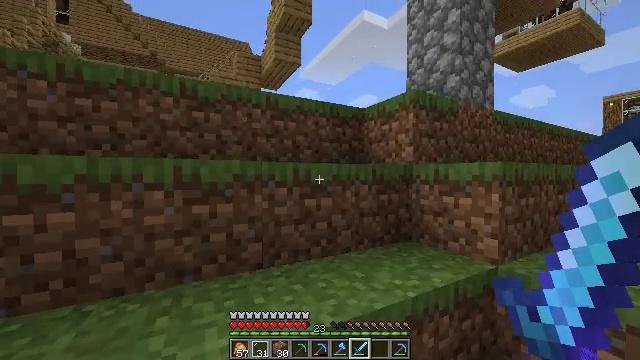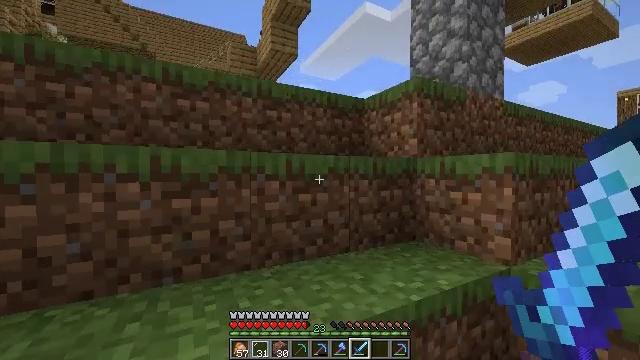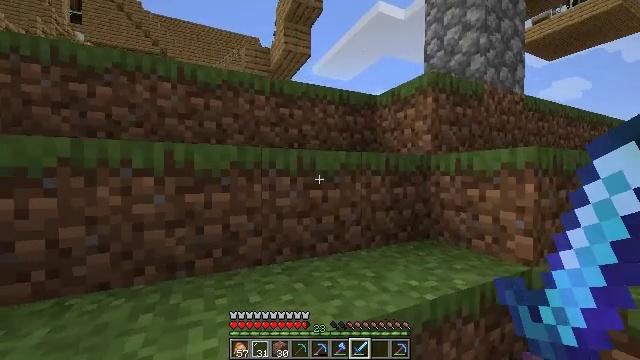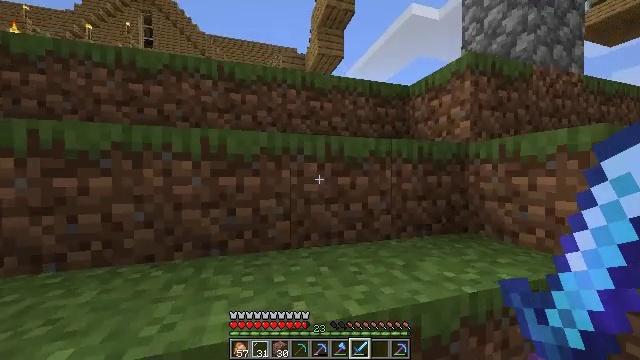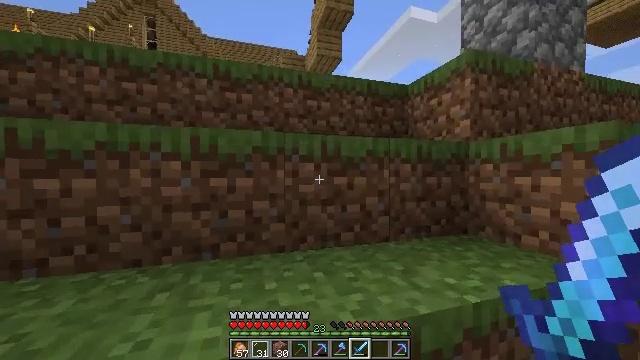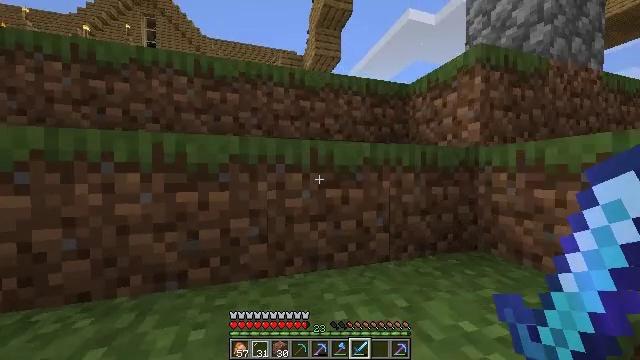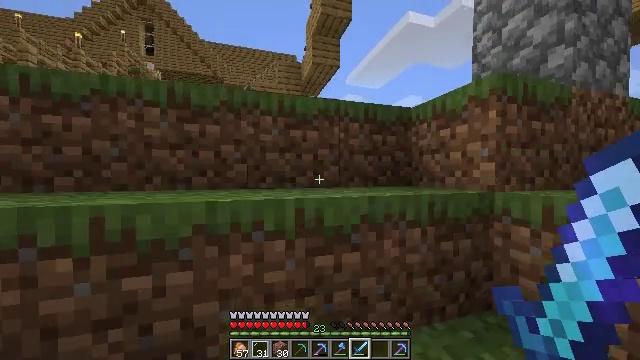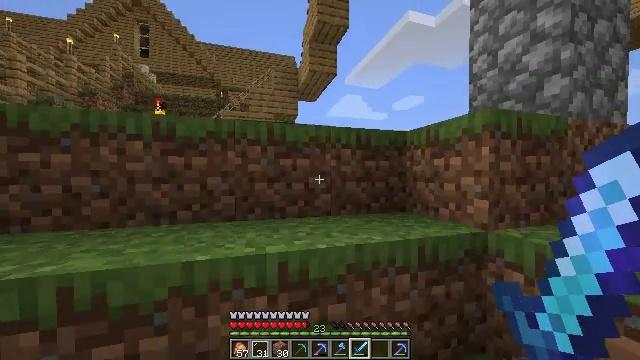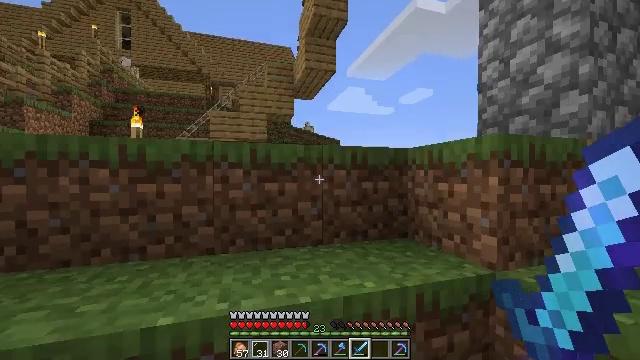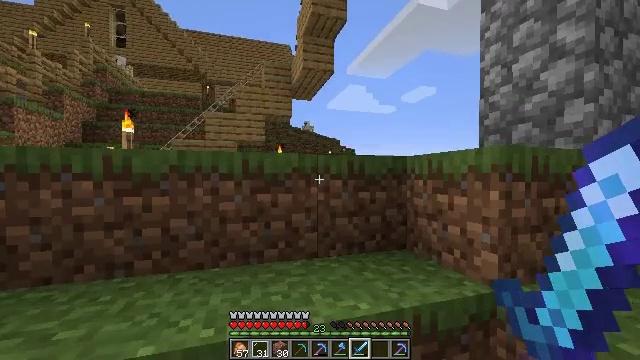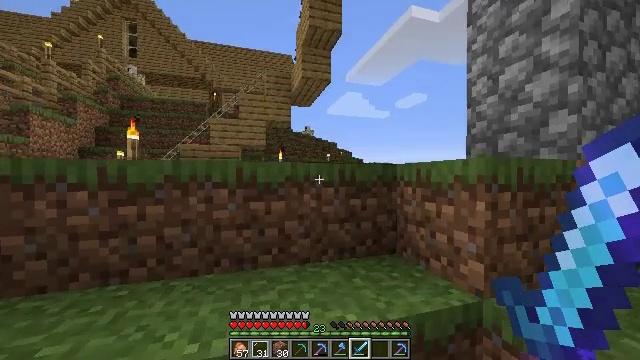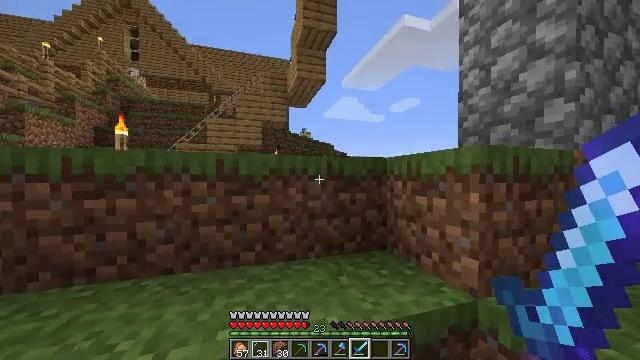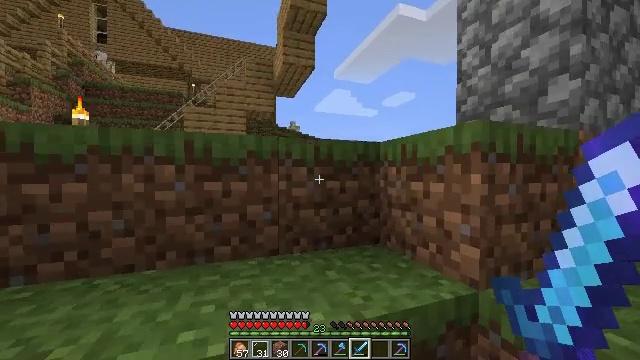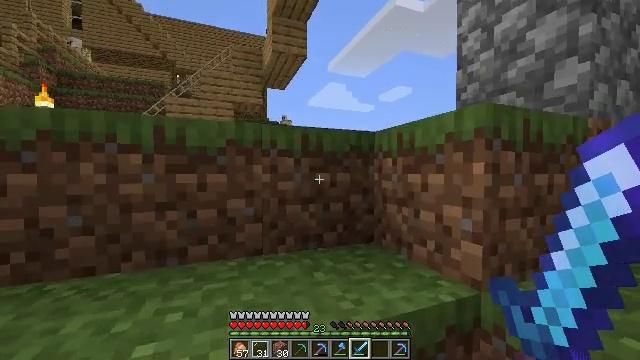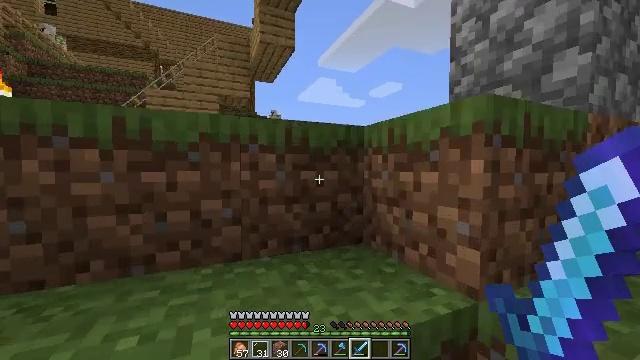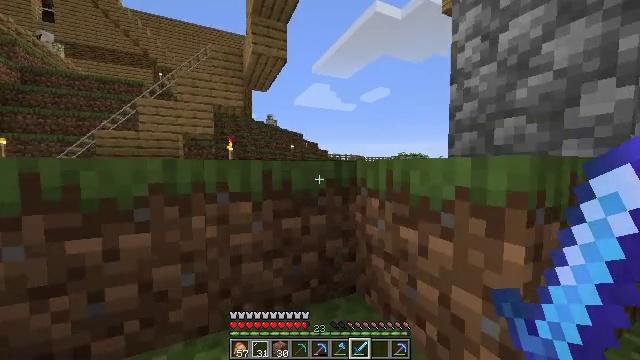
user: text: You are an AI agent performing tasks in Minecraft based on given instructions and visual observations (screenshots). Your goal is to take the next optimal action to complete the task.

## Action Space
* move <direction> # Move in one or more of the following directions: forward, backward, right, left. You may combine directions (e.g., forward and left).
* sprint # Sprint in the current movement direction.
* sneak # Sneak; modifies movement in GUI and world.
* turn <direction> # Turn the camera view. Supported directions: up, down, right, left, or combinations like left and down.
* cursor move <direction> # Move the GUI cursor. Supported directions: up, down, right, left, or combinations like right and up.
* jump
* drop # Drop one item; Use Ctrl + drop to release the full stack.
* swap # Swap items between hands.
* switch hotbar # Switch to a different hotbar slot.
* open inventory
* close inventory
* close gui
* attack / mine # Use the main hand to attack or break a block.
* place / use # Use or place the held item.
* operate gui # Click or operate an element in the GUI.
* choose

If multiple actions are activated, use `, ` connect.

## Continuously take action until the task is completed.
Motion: motion action
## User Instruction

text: Open the crafting table to craft an emerald.
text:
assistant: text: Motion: move forward, sprint, jump
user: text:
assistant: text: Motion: move forward, sprint, turn left, jump
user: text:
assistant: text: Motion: move forward, sprint, turn left, jump
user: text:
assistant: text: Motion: move forward, jump
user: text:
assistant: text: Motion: move forward, jump
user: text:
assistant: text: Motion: move forward, jump
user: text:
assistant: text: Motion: move forward, jump
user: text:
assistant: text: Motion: move forward, sprint, jump
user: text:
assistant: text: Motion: move forward, sprint, jump
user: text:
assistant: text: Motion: move forward, sprint, jump
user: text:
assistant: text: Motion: move forward, sprint, jump
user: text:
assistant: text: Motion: move forward, turn right, jump
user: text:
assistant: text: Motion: move forward, turn right, jump
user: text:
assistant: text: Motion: move forward, turn right, jump
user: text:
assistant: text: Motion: move forward, turn right, jump
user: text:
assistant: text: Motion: move forward, sprint, jump
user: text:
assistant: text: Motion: move forward, sprint, jump
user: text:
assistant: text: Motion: move forward, sprint, jump
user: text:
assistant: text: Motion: move forward, jump
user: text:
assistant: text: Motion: move forward, jump
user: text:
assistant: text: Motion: move forward, jump
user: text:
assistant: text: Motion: move forward, jump
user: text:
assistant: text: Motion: move forward, turn right and down, jump
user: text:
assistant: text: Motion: move forward, sprint, turn right, jump
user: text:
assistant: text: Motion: move forward, sprint, jump
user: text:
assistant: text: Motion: move forward, sprint, jump
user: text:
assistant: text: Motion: move forward, sprint, turn right, jump
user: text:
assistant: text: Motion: move forward, sprint, turn right, jump
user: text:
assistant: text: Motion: move forward, sprint, turn right, jump
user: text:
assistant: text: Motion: move forward, turn right and down, jump